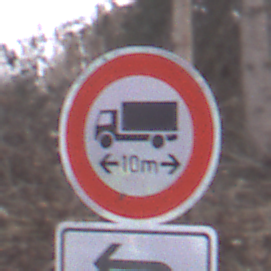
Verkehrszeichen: TatsaechlicheLaenge
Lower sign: RichtungsangabeDurchPfeile2
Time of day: Midday
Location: Outdoor (Nature)
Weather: Overcast
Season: Autumn
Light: Natural